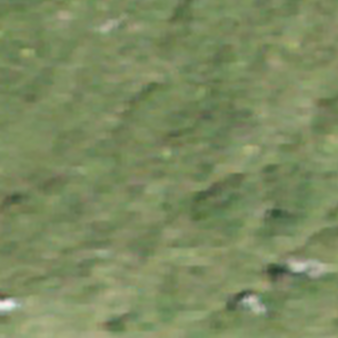
Label: other